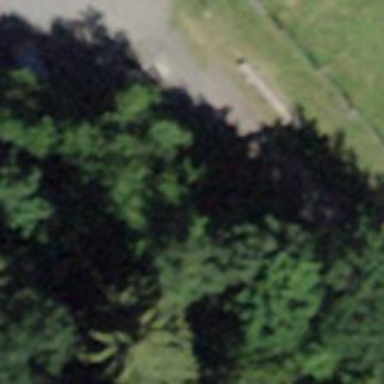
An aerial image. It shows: Bench.